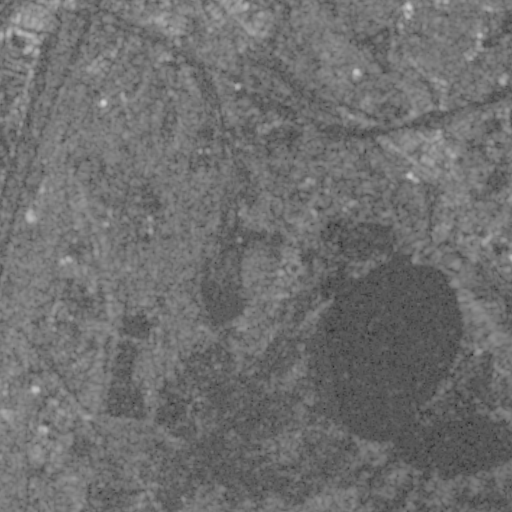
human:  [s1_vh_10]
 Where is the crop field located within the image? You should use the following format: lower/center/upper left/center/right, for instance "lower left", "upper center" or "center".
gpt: The crop field is located in the center left of the image.
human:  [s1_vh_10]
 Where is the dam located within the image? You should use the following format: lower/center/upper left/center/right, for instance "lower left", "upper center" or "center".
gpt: The dam is located in the center right of the image.
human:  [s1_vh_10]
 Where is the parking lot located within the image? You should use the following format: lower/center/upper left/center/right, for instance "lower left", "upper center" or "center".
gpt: The parking lot is located in the upper left of the image.
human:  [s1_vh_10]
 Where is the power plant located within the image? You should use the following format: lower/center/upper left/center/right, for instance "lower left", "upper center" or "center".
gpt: The power plant is located in the center right of the image.
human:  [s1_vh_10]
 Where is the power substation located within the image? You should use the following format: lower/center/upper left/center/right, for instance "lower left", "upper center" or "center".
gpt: The power substation is located in the center right of the image.
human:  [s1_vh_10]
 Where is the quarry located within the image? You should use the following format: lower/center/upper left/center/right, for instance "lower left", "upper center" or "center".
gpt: The quarry is located in the upper left of the image.
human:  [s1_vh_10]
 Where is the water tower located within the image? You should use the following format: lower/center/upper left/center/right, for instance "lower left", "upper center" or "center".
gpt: The water tower is located in the center of the image.
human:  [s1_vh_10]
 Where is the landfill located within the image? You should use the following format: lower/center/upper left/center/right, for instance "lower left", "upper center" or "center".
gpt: There is no landfill in the image.

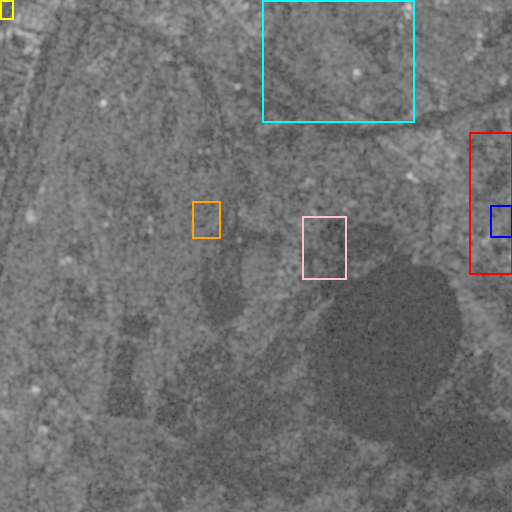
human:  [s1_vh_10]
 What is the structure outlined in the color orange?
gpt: The structure outlined in orange is a crop field.
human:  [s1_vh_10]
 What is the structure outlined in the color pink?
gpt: The structure outlined in pink is a dam.
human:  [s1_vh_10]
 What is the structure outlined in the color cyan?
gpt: The structure outlined in cyan is a park.
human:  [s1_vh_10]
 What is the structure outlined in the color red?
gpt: The structure outlined in red is a power plant.
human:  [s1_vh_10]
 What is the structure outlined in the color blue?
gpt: The structure outlined in blue is a power substation.
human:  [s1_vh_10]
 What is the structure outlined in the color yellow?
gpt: The structure outlined in yellow is a quarry.
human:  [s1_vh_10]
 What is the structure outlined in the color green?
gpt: There is no green outline.